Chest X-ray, PA view. Patient: 63 years old, sex F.
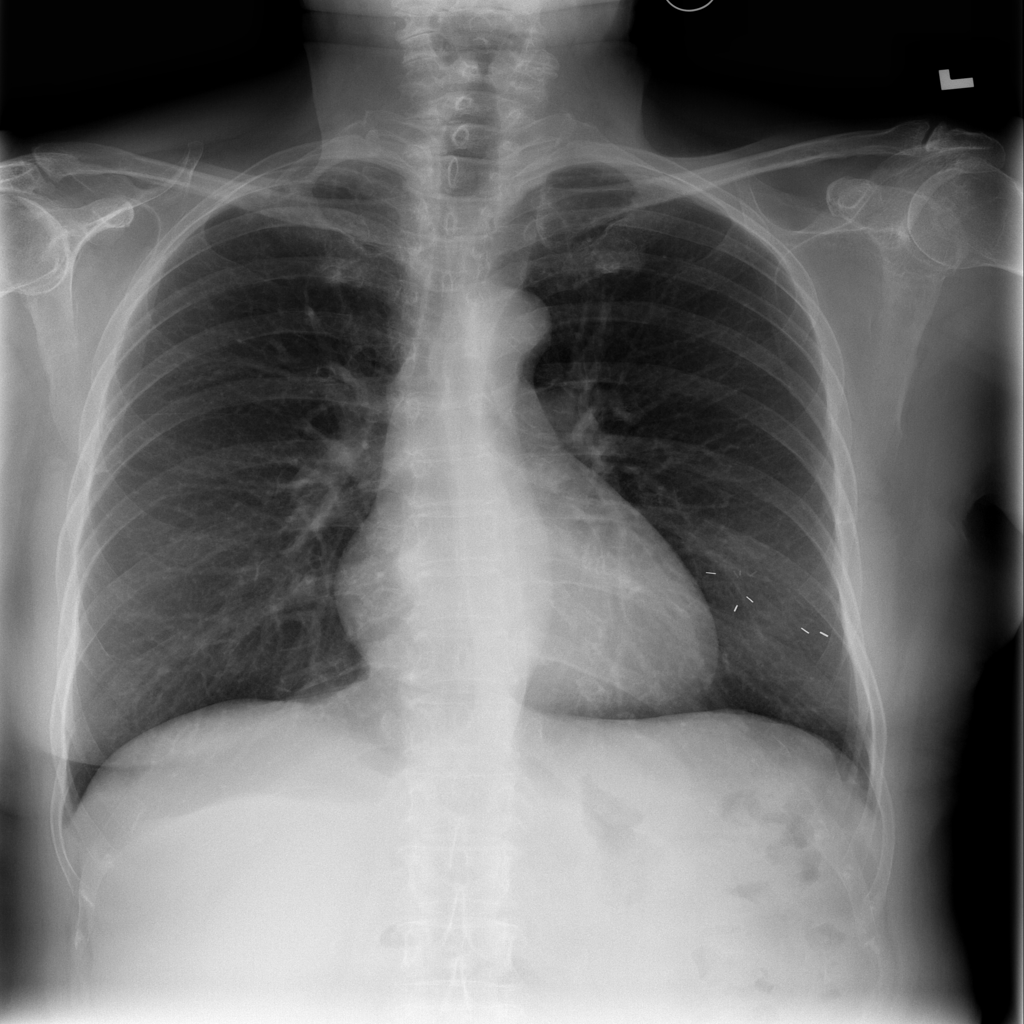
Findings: No Finding